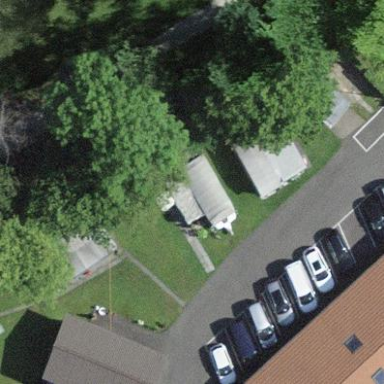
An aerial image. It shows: Camp pitch for tourism.